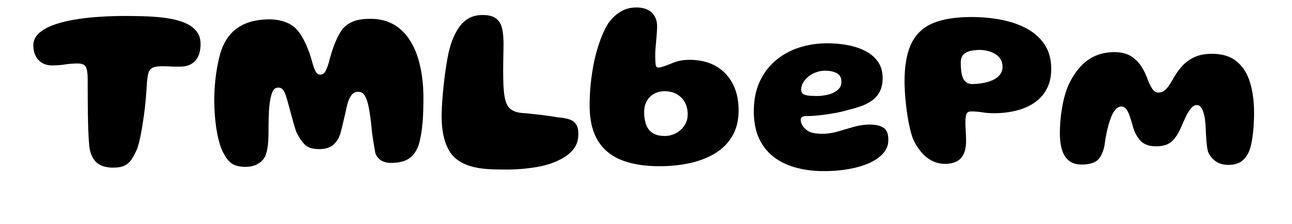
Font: Gluten_Bold